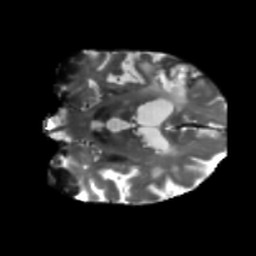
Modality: T2w
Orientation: coronal
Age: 69
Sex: male
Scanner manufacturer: siemens
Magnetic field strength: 3 T
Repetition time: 5.25 s
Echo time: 0.08 s